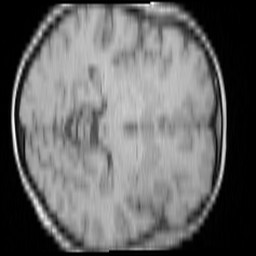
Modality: T1w
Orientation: axial
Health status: ill
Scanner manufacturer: siemens
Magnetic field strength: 3 T
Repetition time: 0.4 s
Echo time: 0.00272 s